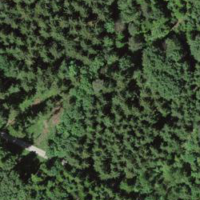
EUNIS habitat code: 43
Species observed at this site:
Equisetum arvense